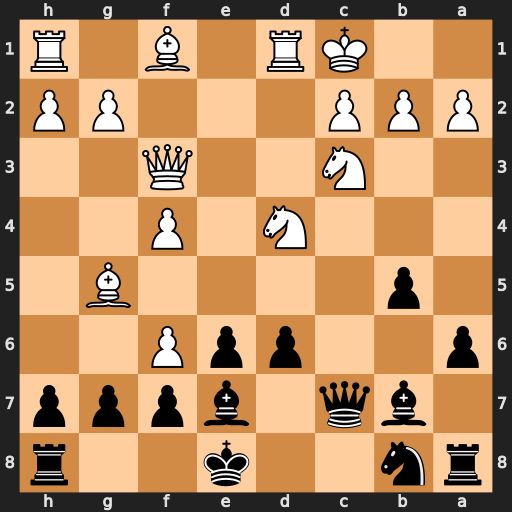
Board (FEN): rn2k2r/1bq1bppp/p2ppP2/1p4B1/3N1P2/2N2Q2/PPP3PP/2KR1B1R
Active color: b
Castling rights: kq
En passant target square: -
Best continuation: Bxf3 fxg7 Rg8